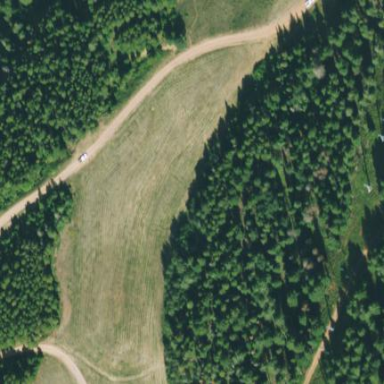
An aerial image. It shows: Forest area.